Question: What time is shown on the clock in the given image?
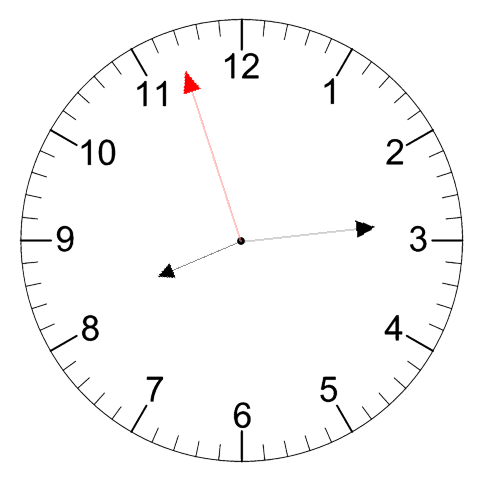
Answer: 08:13:57